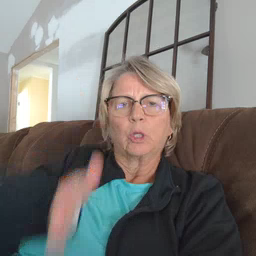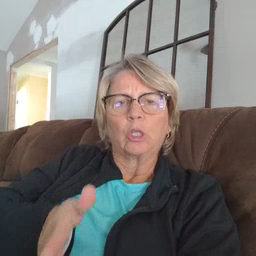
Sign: person